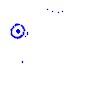
Particle: kaon